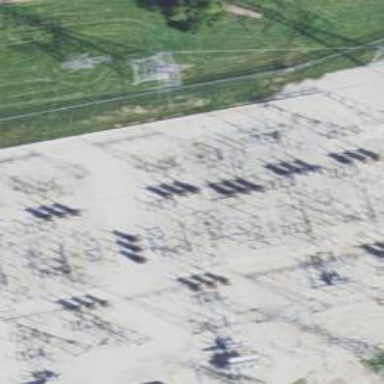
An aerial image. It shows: Switch for power supply.